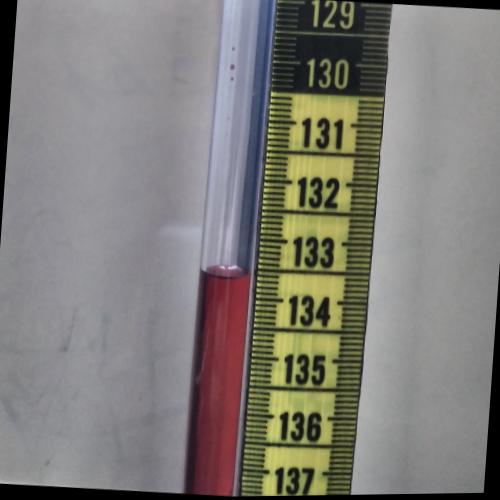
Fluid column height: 133.6 cm